RGB frame:
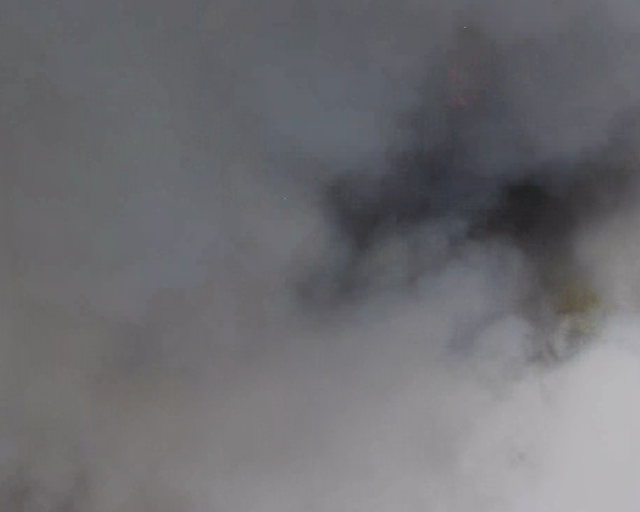
Thermal frame:
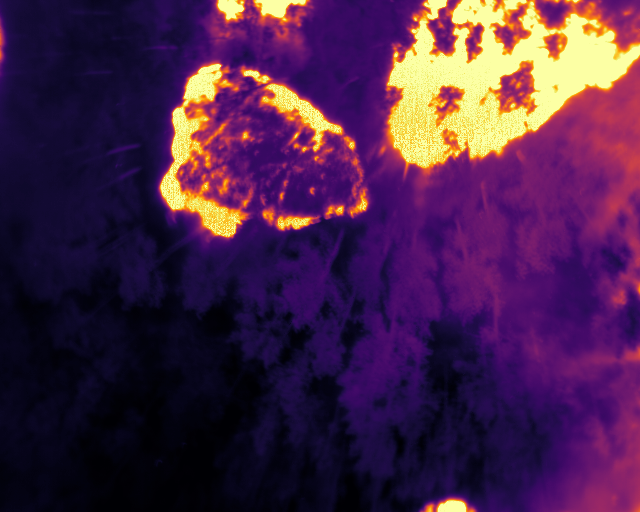
Captured: 2026-02-27 02:36:03
Pixels at or above 80 °C: 103762 (fraction of frame: 0.3167)